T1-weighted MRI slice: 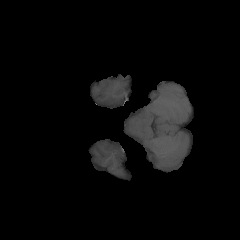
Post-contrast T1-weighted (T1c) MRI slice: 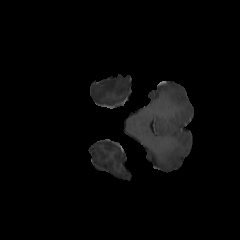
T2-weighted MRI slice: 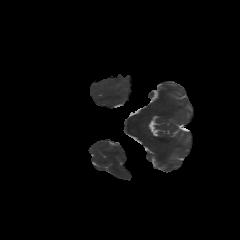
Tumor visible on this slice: no